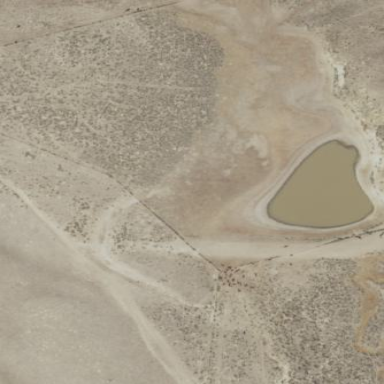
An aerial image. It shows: Water storage reservoir.